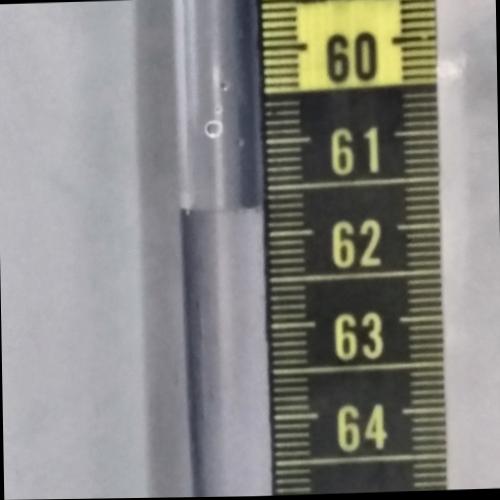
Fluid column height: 61.7 cm